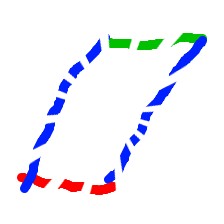
Shape: parallelogram